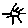
Label: sun